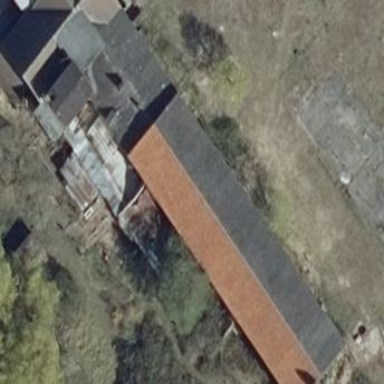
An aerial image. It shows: Historic building.